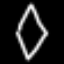
Label: diamond